八年级 · 组合几何学
, 在 $\triangle A B C$ 中, $A B=A C=C D, \angle B A C=40^{\circ}$, 则 $\angle D$ 的度数为

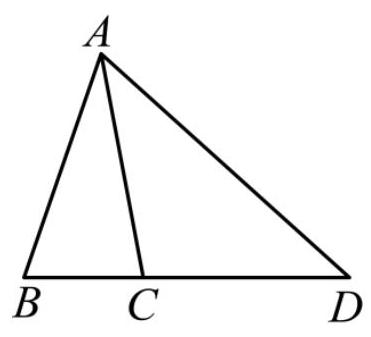
答案: $35^{\circ}$